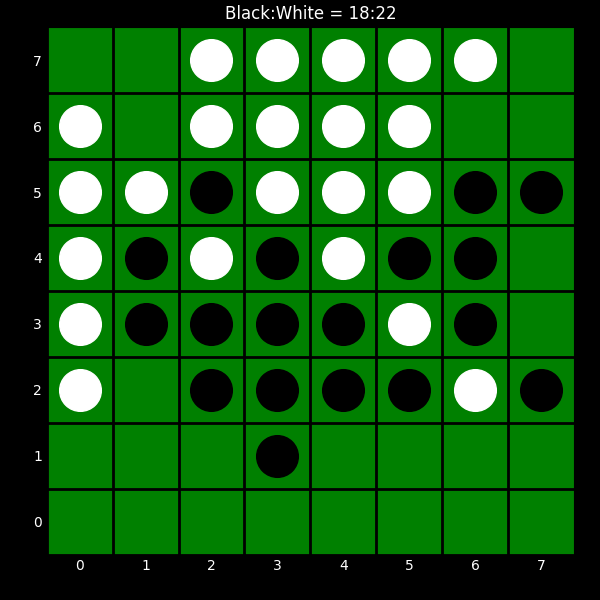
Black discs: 18
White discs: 22